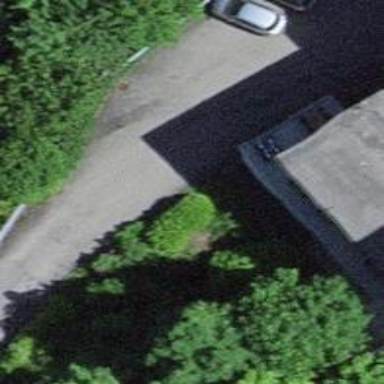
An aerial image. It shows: Paved footway.